Breast ultrasound image
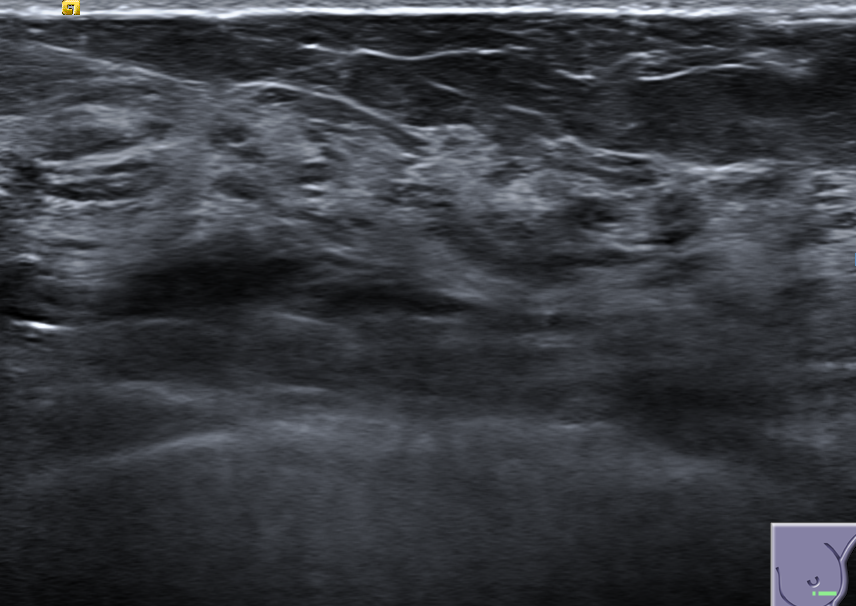
Diagnosis: normal